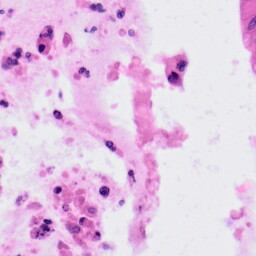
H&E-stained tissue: Colon